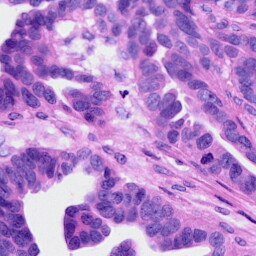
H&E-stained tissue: Ovarian